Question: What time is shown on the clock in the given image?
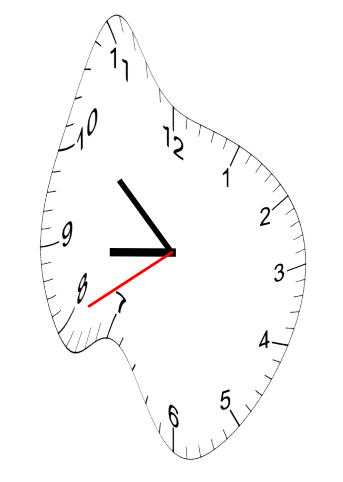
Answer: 08:51:40